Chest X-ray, AP view. Patient: 75 years old, sex F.
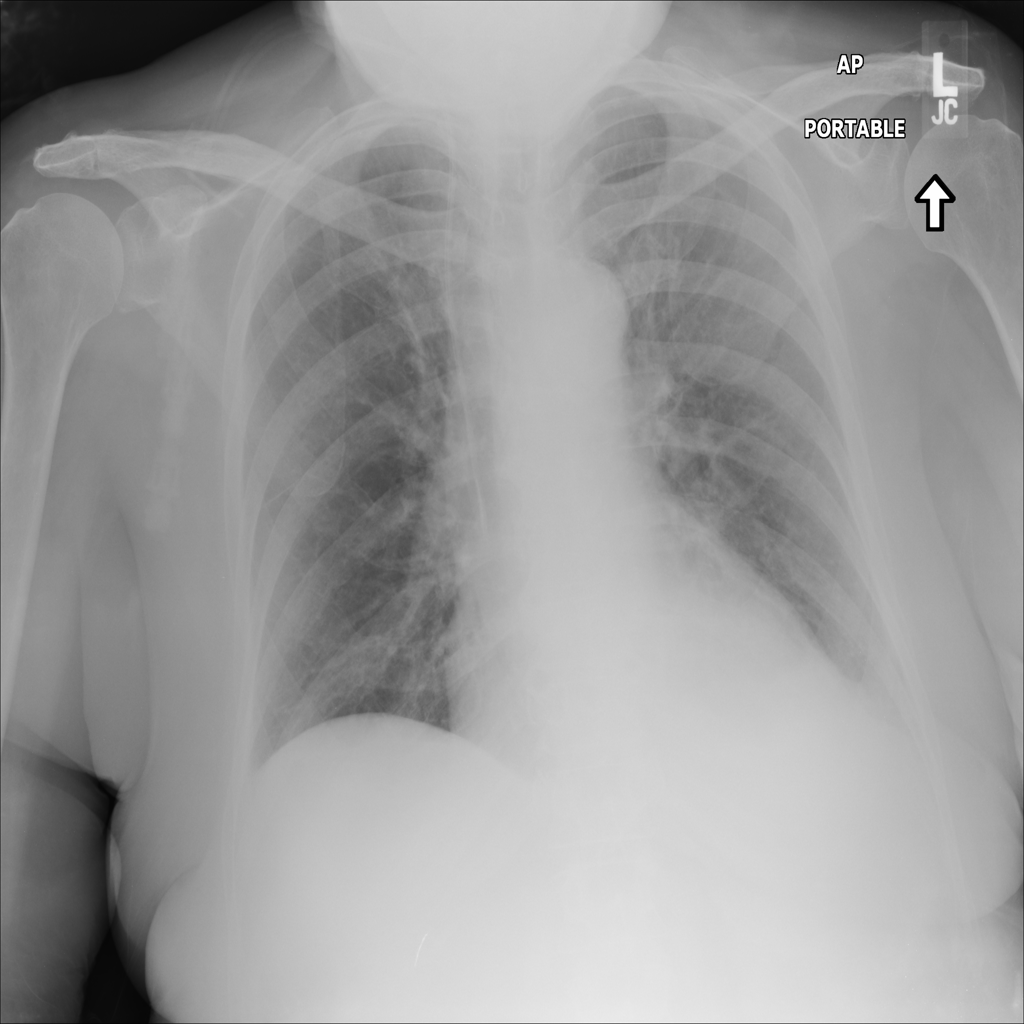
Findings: Infiltration